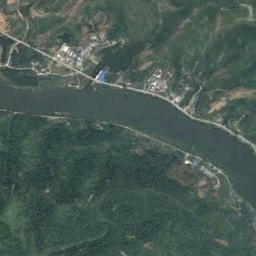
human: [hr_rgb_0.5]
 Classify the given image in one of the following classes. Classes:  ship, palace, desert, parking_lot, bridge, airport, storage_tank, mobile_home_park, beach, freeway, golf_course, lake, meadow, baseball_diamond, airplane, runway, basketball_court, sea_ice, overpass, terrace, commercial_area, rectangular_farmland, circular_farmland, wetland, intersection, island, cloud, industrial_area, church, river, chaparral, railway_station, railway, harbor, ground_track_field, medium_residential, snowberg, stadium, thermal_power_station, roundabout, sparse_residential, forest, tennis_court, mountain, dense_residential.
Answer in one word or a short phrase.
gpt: river